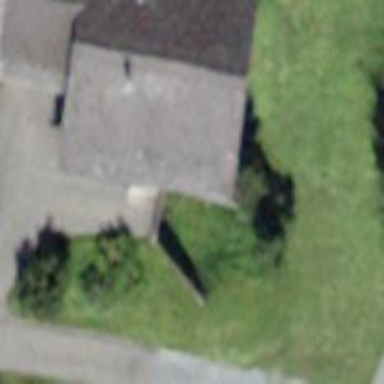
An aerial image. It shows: Building with tile roof.